Brain MRI, t2w sequence, axial 2D slice.
Patient: age 44, sex F, weight 96 kg, height 1.95 m
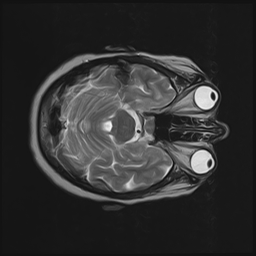